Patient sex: M
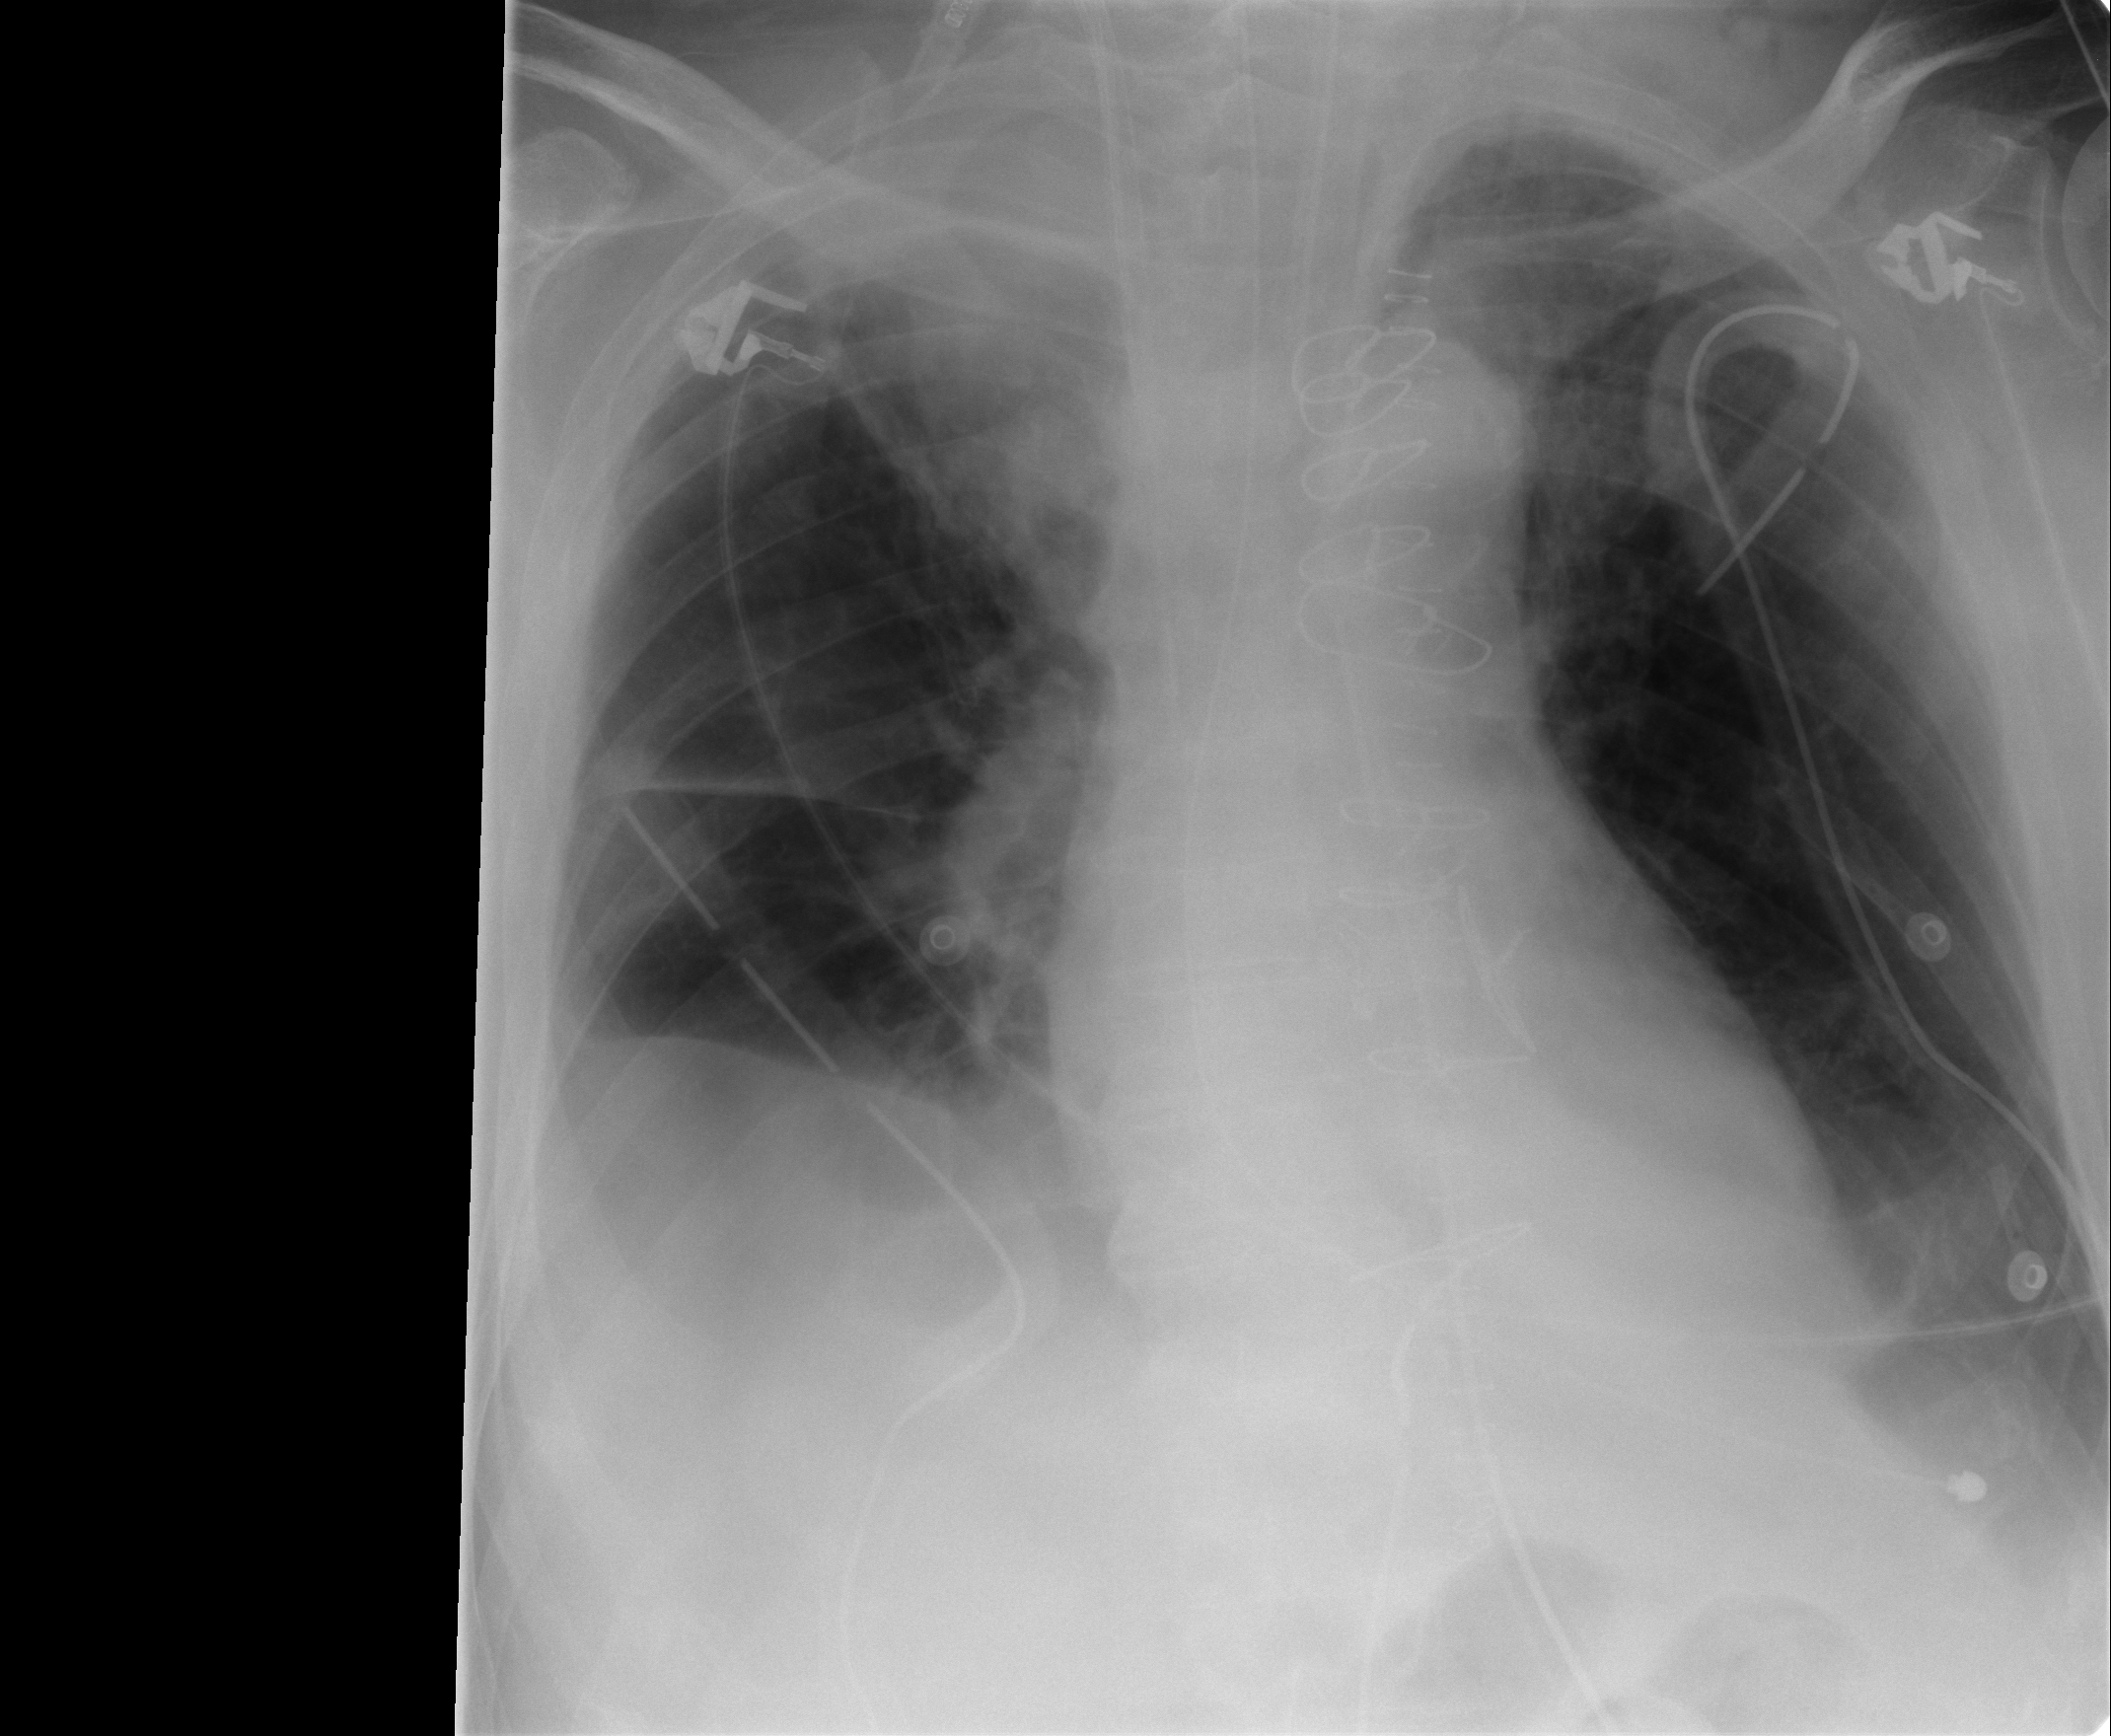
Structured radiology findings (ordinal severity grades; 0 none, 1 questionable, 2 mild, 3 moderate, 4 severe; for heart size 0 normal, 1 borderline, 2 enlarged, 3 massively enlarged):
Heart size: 2
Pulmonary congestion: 1
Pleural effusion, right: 3
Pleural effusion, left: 2
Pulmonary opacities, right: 2
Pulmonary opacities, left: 2
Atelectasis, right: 2
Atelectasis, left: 2